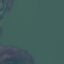
Land use / land cover: SeaLake